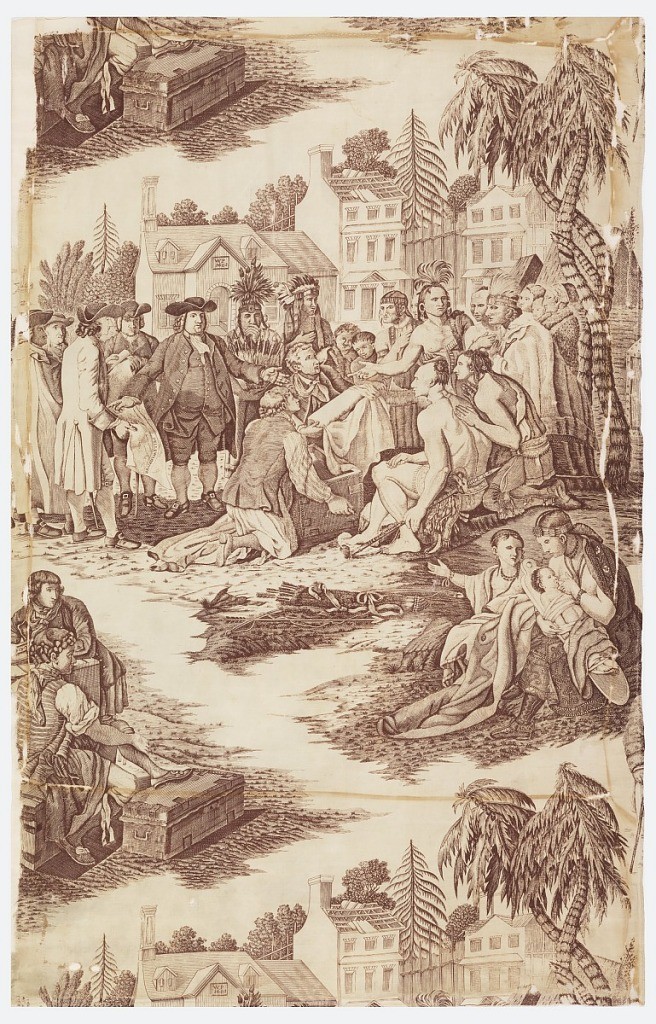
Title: Textile
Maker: Benjamin West, Benjamin West, American, 1738 - 1820
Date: ca. 1788
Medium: cotton Technique: printed by engraved copperlate on plain weave
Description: Penn's Treaty with the Indians after a painting by Benjamin West. Printed brown on white with small inscription "F G" to right under foot of one man.